Aerial crown-view tile of a tropical tree (Barro Colorado Island, Panama), acquired 20240611:
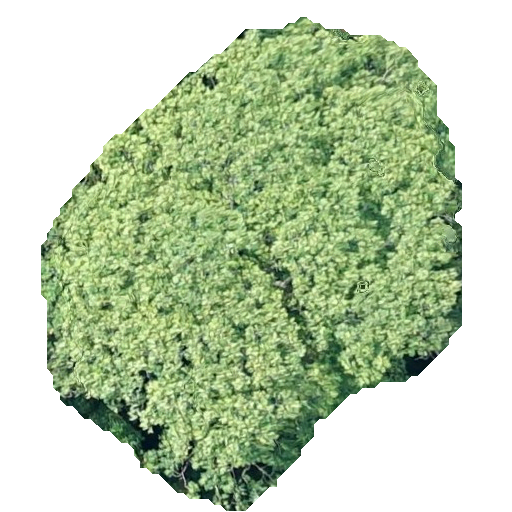
Species: Dipteryx oleifera
GBIF accepted scientific name: Dipteryx oleifera
Crown area: 226.329 m²